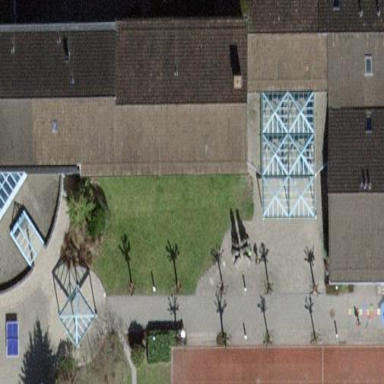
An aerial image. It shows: School building.